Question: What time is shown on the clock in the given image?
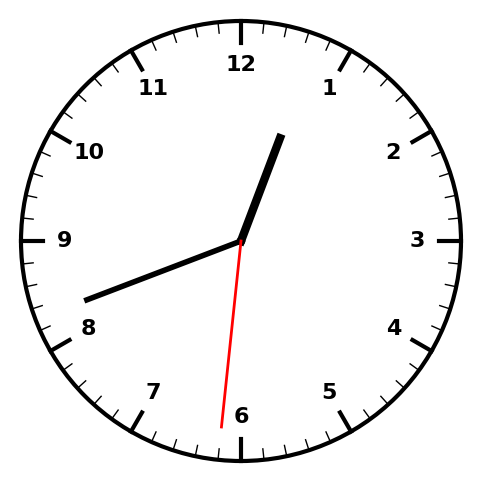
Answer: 12:41:31